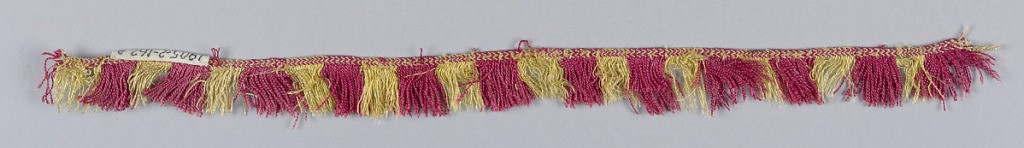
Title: Fringe
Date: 16th century
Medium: silk Technique: woven
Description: Red and yellow fringe with a decorative heading and skirts threads arranged to form stripes.